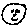
Label: smiley face